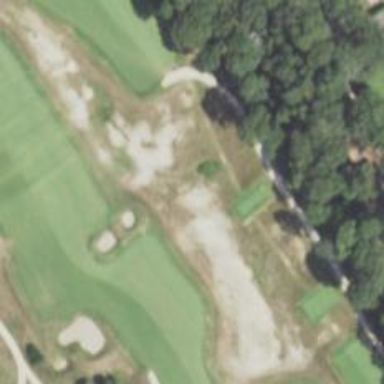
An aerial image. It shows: Grassy area designated as golf fairway.